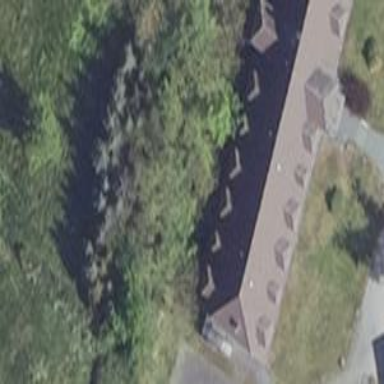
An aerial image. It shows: Pension guest house building.